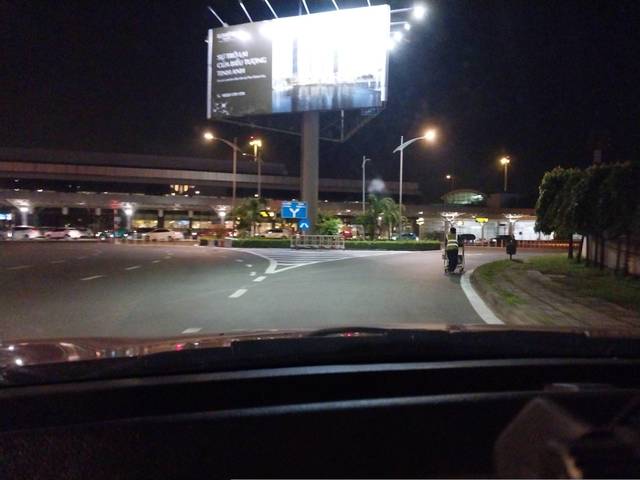
Region: Vietnam
Coordinates: 10.814, 106.663